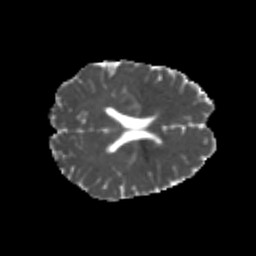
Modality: MD
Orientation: axial
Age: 23
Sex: male
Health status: healthy
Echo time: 0.074 s